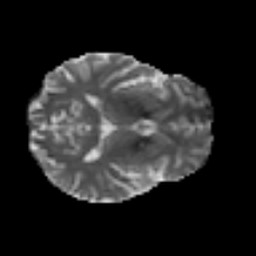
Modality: MD
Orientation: axial
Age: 44
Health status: ill
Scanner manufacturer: philips
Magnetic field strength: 3 T
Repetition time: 9 s
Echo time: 0.127 s